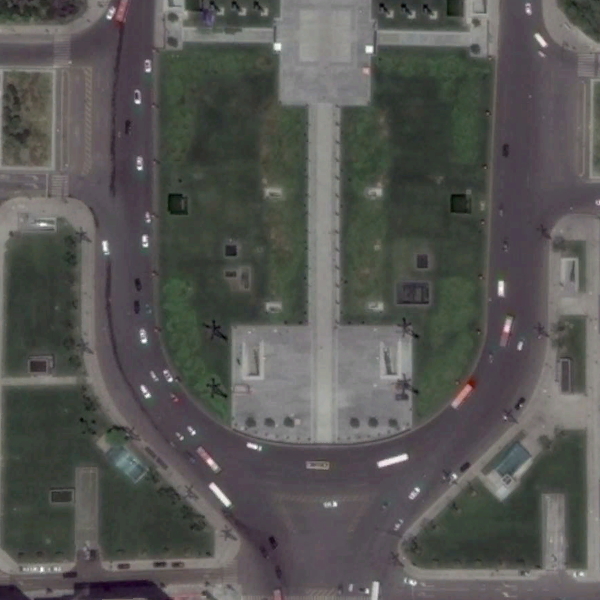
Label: Square